Question: I am working on a app which includes table cells. I want that when i swipe table cell it shows two options, first about that cell value and another for delete that value. How can i show that in a way that the cell value shows in half of cell and the options show in half of cell.
Thanks in advance.
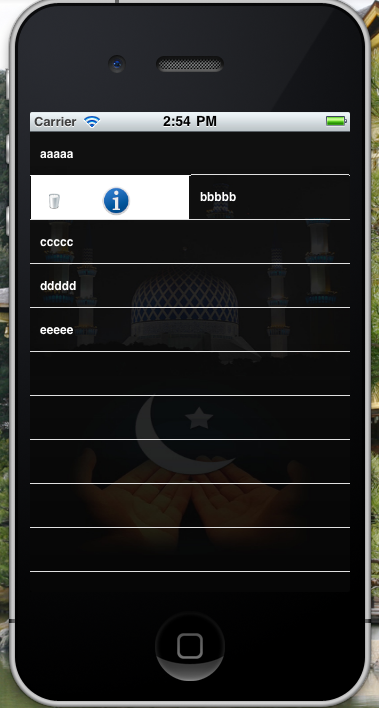
Answer: There are an out of the box solution, called <URL>. It does exactly what you need!
> HHPanningTableViewCell is a UITableViewCell implementing "swipe to reveal" a drawer view. Such a view typically holds action buttons applying to the current row.